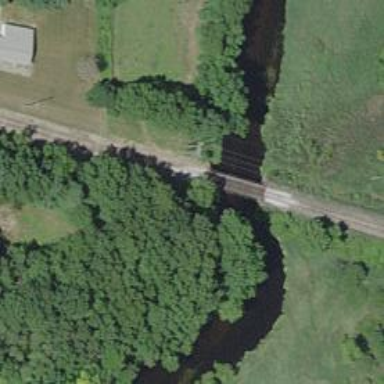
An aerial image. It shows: Railway track.